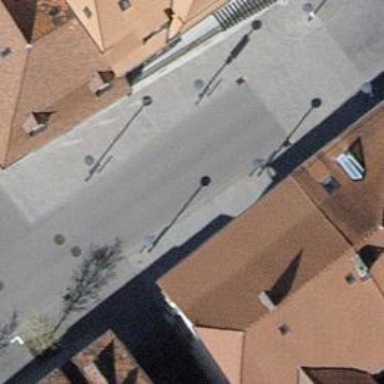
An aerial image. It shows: Bollard.